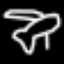
Label: airplane